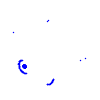
Particle: electron